Aerial crown-view tile of a tropical tree (Barro Colorado Island, Panama), acquired 20250818:
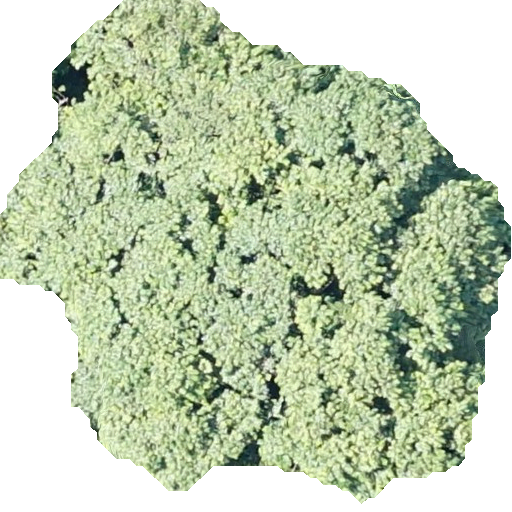
Species: Luehea seemannii
GBIF accepted scientific name: Luehea seemannii
Crown area: 259.53 m²